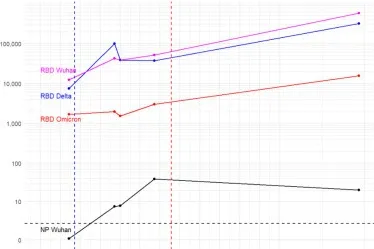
Antibody and T-cell responses to SARS-CoV-2 antigens. Line plots show: the IgG binding to the spike RBD and NP proteins.
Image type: pathology (h&e)